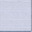
Piece: xx